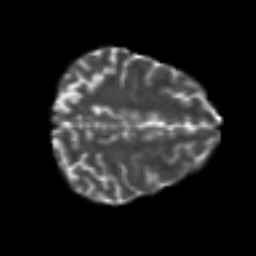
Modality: T2w
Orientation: axial
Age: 20
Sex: female
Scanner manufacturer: siemens
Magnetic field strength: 3 T
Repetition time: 7 s
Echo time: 0.0926 s